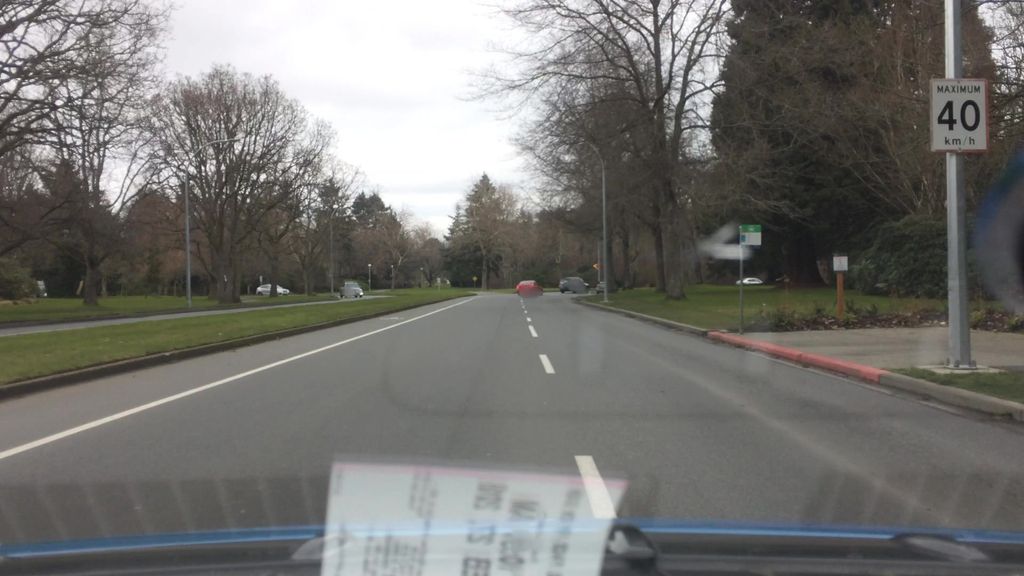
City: victoria